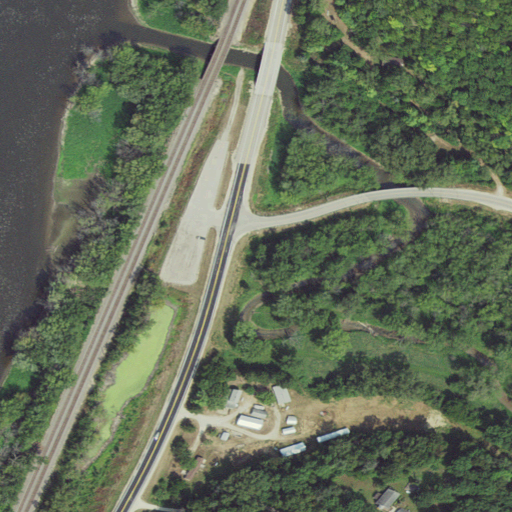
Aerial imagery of valley in Wisconsin named Sioux Coulee containing woody wetlands, low intensity development, deciduous forest, open water, medium intensity development, herbaceous wetlands, open development, and barren land